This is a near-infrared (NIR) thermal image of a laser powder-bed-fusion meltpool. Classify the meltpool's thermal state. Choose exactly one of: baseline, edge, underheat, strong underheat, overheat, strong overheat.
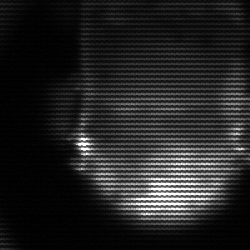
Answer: baseline